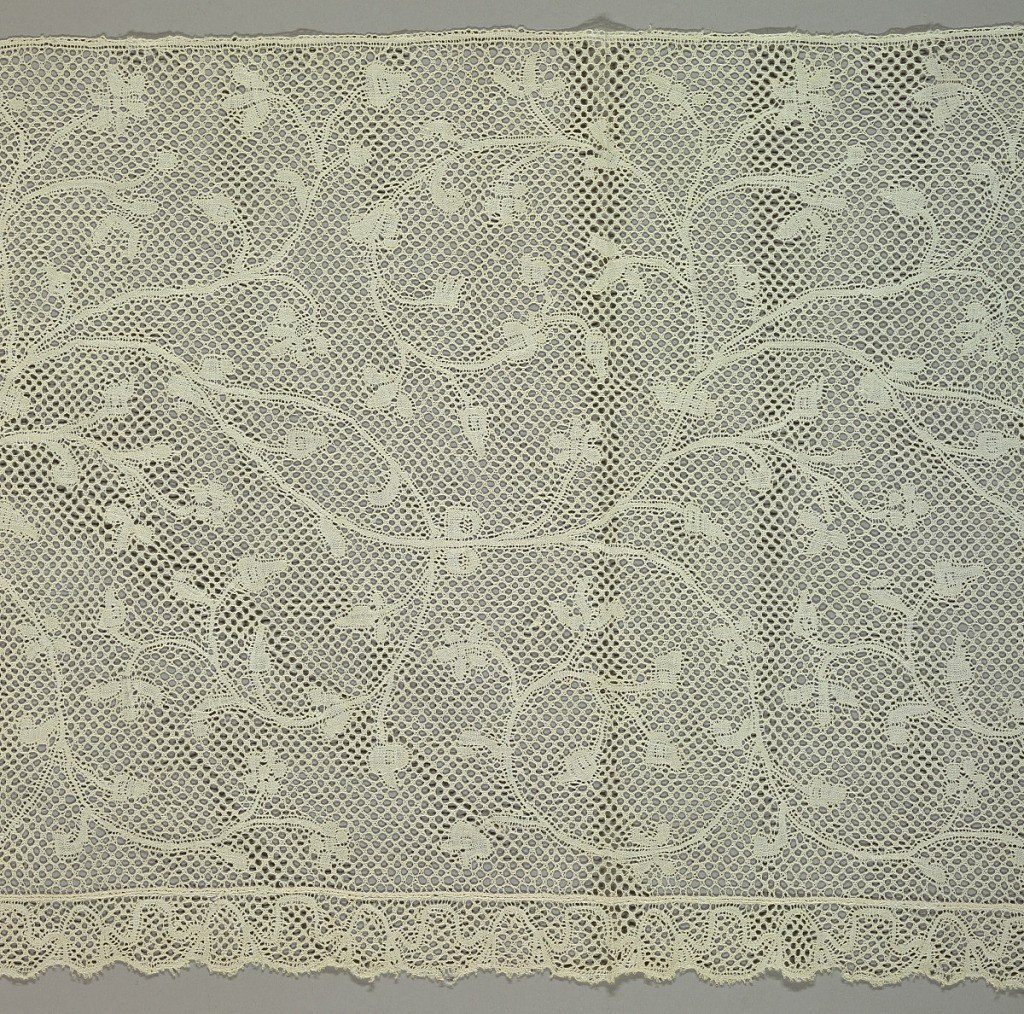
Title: Flounce
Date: late 17th century
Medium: Technique: bobbin lace
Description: Flounce, curving floral vine; late 17th century Flemish.